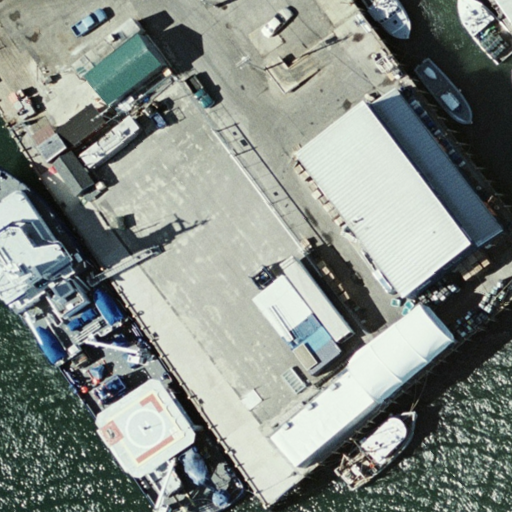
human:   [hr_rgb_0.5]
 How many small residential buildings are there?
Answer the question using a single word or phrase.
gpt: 1

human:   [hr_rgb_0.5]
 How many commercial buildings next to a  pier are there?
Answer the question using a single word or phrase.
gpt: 0

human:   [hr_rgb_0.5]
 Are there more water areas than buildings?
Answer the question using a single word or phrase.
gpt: no

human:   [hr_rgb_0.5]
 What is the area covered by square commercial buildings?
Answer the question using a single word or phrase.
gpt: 0m2

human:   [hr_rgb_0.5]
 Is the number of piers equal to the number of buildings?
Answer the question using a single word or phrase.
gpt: yes

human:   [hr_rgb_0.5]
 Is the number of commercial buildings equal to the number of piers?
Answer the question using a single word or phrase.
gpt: no

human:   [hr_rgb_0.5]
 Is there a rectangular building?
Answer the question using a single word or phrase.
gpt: yes

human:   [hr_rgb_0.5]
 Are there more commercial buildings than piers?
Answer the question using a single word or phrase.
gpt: no

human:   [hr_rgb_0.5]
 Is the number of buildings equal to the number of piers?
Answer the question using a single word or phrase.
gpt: yes

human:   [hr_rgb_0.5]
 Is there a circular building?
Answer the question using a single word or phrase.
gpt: no

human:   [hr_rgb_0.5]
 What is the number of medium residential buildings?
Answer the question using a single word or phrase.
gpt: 1

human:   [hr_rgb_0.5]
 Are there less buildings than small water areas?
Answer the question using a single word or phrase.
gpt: no

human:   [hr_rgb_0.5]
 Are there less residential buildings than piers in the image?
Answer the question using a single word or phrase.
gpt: no

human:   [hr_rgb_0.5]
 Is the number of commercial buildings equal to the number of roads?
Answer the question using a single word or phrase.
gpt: no

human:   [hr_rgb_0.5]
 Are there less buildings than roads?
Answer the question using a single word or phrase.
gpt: no

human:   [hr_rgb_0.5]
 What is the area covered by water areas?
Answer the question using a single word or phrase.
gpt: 0m2

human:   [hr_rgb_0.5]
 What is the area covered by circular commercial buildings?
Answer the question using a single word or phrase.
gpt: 0m2

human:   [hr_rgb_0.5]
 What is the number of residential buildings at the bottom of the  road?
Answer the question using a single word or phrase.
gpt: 1

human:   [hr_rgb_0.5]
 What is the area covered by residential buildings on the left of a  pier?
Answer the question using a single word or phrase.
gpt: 471m2

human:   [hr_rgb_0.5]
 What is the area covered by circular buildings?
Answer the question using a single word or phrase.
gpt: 0m2

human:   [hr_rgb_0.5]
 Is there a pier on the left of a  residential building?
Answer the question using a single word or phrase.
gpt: yes

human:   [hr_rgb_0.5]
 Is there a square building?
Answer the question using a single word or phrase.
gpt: no

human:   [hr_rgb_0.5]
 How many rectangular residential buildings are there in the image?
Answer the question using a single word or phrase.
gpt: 1

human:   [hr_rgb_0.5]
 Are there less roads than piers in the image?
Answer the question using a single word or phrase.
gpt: yes

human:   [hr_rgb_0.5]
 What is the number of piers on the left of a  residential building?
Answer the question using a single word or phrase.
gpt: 1

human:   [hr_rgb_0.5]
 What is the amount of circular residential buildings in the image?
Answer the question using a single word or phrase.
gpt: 0

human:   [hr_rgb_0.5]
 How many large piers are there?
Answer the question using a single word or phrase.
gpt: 1

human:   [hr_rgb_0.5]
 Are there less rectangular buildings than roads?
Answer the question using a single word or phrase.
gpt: no

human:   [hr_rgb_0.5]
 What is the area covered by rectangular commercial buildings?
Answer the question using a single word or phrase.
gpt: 0m2

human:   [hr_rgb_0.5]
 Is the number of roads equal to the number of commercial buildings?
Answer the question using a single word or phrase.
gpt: no

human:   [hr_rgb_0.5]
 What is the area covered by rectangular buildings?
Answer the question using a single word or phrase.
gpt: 0m2

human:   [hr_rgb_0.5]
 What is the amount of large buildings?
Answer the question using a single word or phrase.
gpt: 0

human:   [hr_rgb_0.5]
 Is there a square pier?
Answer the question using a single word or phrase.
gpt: no

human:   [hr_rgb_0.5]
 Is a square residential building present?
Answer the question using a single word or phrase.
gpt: no

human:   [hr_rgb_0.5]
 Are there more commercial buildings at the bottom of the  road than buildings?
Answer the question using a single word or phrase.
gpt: no

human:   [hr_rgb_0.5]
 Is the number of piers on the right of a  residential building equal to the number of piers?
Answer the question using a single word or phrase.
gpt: no